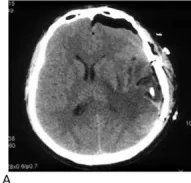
Postoperative brain CT and MRI images. (A and B) Axial view, CT images 1 day after surgery.
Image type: radiology (ct)